Interaction volume radius: 5 \u00c5
Interaction volume height: 15 \u00c5
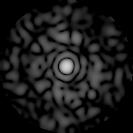
Disorder parameter: 0.8136